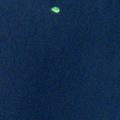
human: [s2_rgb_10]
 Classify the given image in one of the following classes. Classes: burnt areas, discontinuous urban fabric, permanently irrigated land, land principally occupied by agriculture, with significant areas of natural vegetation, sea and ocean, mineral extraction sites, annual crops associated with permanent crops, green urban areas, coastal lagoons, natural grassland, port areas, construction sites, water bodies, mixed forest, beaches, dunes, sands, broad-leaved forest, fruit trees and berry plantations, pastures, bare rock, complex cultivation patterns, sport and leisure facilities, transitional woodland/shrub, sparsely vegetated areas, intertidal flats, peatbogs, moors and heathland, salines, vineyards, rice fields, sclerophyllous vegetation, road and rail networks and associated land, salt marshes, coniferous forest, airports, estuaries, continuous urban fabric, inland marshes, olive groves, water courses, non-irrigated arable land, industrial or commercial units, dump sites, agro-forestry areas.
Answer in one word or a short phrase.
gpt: water bodies